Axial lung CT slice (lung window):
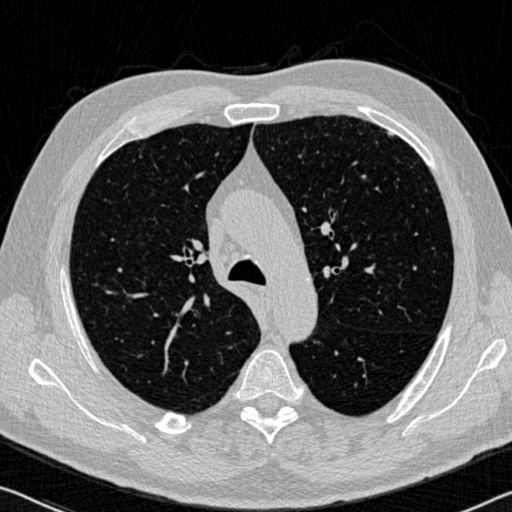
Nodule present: no